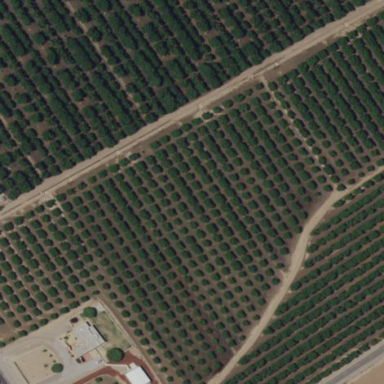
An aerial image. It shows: Orchard.